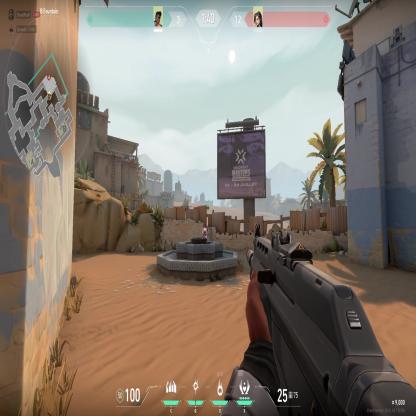
Label: enemy